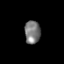
Tissue: prostate
Cell type: Epithelial cells
Senescence score: 0.3605
Nuclear area (px): 356
Mean DAPI intensity: 121.764